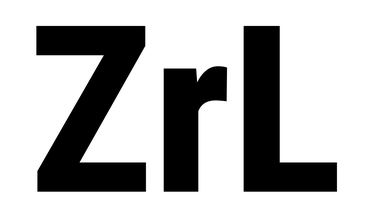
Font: Roboto_Condensed_ExtraBold